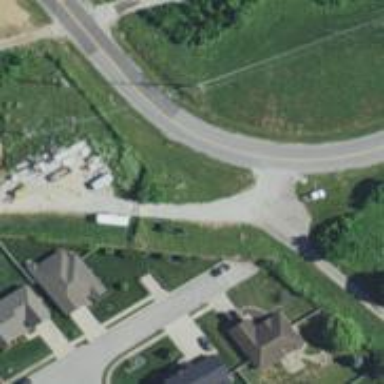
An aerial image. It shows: Abandoned road.